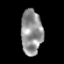
Tissue: prostate
Cell type: T cells
Senescence score: 0.3138
Nuclear area (px): 945
Mean DAPI intensity: 145.39